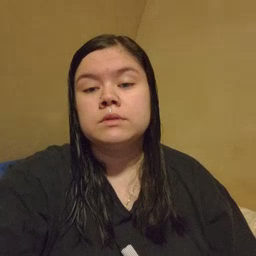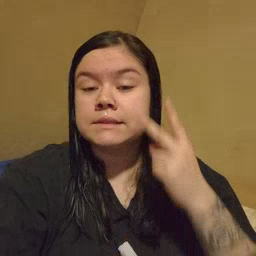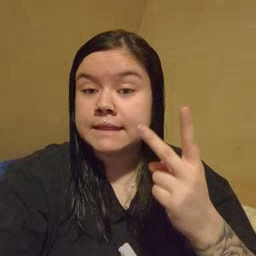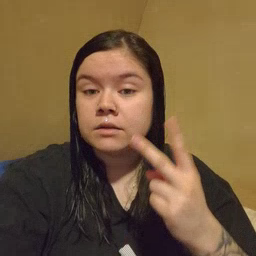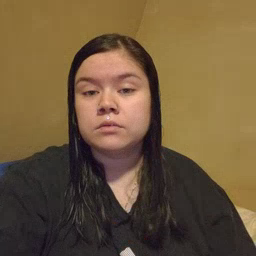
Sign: see